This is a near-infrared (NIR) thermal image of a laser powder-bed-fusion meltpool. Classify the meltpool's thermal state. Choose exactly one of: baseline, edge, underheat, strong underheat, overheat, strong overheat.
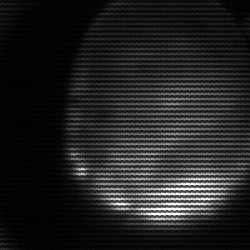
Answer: edge